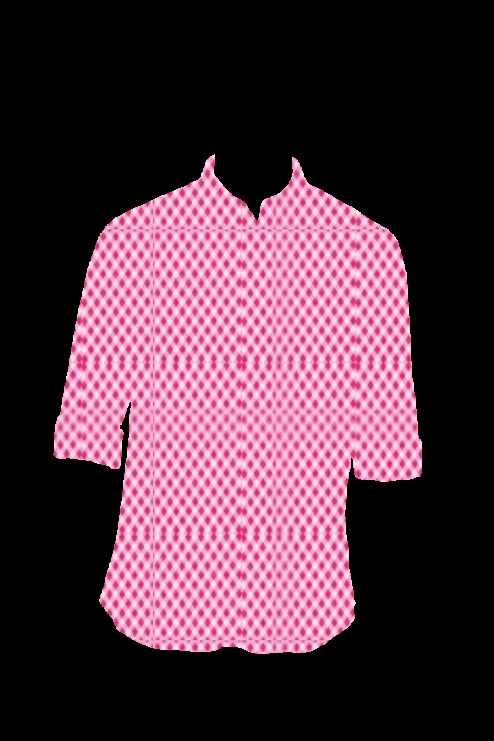
pink checkerboard tee